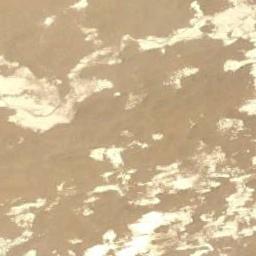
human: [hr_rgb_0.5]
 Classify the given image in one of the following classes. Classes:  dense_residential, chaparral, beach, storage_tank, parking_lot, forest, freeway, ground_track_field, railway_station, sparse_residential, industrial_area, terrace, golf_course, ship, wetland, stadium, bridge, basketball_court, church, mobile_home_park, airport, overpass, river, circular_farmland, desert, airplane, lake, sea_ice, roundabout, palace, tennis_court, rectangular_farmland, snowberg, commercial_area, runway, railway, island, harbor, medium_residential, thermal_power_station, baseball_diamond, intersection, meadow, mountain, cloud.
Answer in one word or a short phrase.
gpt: desert